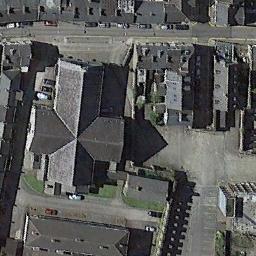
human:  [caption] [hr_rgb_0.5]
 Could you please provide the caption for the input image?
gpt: The church with a gray roof is surrounded by some buildings with a road passed by .

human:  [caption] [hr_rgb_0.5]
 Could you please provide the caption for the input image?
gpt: A church with a black roof  The main house of the church has a cross-shaped roof  There are many buildings around the church and roads with many cars .

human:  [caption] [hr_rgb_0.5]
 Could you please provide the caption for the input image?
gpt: This is a church, Which is shaped like a cross .

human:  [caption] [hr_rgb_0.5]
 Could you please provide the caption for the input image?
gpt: The church with a gray cross-shaped roof is surrounded by other buildings .

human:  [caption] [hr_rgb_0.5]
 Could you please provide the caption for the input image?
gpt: There are lots of buildings near the church .